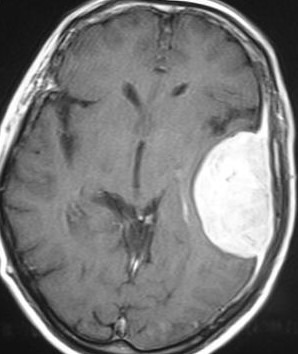
Label: meningioma